You are looking at raw rotor-rig vibration samples arranged as a grayscale image. Diagnose the rotating machine from this image, choosing from: normal, misalignment, unbalance, looseness.
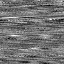
Answer: unbalance